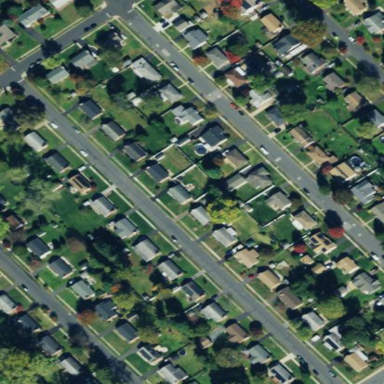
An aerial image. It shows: Sidewalk.